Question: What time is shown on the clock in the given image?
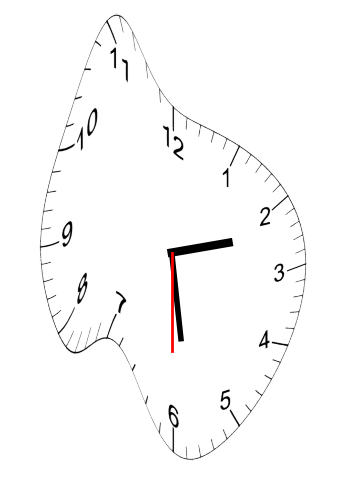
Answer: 02:28:30